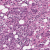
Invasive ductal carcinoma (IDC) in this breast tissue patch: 1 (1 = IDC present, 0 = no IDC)